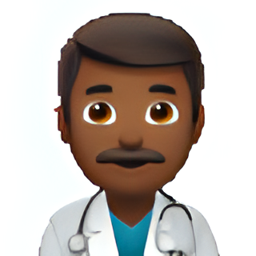
Name: male health worker type 5
Emoji: 👨🏾‍⚕️
Group: People & Body
Sub-group: person-role